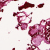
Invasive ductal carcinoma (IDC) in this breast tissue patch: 0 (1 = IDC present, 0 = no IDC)